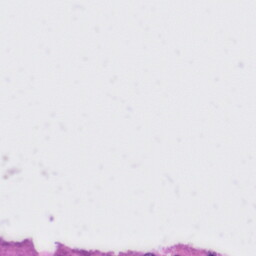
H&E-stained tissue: Liver